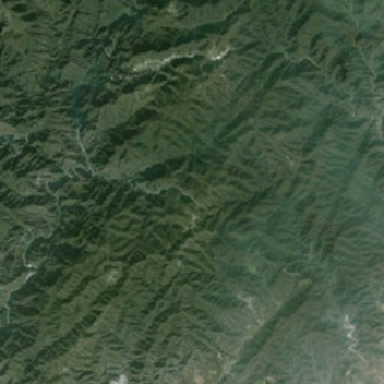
The road blows through the green mountains .